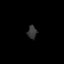
Tissue: lung
Cell type: Epithelial cells
Senescence score: 0.2206
Nuclear area (px): 119
Mean DAPI intensity: 53.294